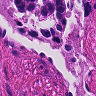
Metastatic tissue present: yes